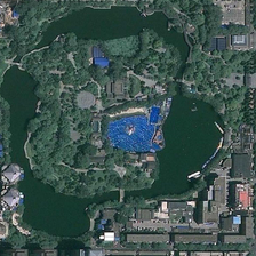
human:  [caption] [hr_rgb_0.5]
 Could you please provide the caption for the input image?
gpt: On an island surrounded by water, there is a blue pond

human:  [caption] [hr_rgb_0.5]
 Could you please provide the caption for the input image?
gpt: On an island surrounded by water there is a blue pond

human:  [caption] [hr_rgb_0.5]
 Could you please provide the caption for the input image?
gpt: A pond island surrounded by many green trees is in the park.

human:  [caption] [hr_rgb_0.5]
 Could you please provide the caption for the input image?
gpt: There is an island in the pond in the park, surrounded by green trees.

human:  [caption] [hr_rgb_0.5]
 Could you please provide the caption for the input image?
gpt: An island surrounded by water has a blue pond